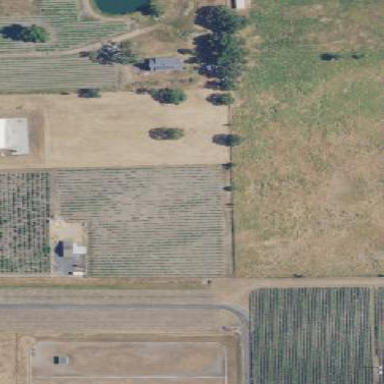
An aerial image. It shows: Vineyard where grapes are grown.